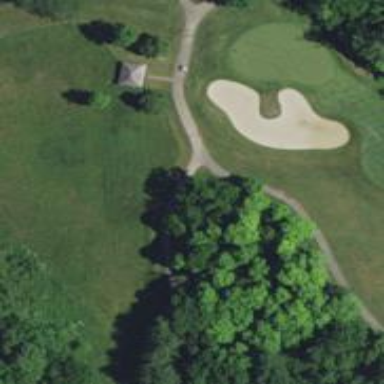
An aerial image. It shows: Service road designated as golf cart path.